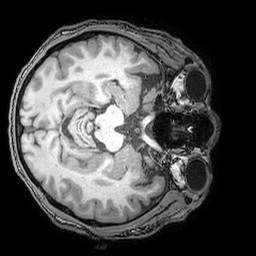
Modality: T1w
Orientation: axial
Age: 47
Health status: ill
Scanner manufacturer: philips
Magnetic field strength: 3 T
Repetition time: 0.007 s
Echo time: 0.0035 s